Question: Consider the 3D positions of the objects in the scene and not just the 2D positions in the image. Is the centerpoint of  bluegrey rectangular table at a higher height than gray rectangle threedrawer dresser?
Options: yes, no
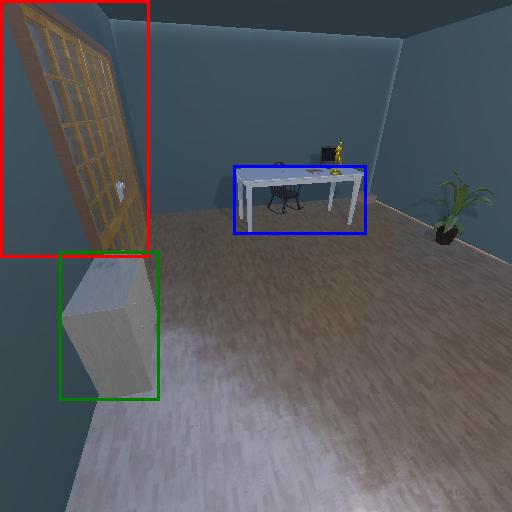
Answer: yes